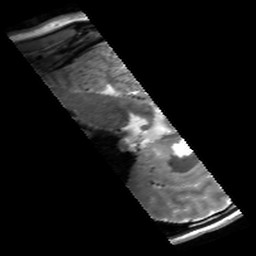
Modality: T2w
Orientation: sagittal
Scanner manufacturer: siemens
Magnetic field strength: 6.98 T
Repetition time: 5 s
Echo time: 0.044 s